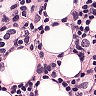
Metastatic tissue present: yes